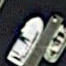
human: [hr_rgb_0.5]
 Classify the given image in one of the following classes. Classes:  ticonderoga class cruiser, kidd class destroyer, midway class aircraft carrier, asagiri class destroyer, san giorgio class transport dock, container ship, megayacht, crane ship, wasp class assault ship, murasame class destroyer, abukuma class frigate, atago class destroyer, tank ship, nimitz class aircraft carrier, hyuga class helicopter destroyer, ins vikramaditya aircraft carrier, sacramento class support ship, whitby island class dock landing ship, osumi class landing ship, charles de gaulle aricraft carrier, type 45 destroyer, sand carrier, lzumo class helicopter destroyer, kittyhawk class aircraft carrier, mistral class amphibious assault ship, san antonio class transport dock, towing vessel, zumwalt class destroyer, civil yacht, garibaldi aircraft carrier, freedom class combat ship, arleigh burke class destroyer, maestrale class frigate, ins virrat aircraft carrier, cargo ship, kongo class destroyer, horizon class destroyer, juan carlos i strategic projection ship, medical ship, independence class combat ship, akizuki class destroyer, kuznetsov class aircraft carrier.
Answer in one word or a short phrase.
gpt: Civil yacht